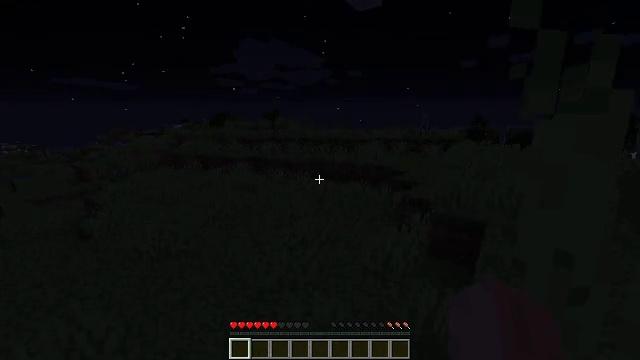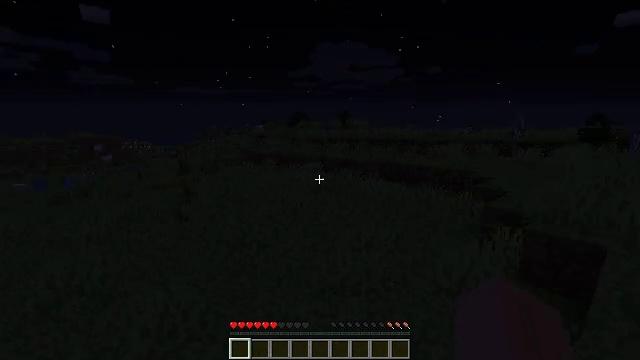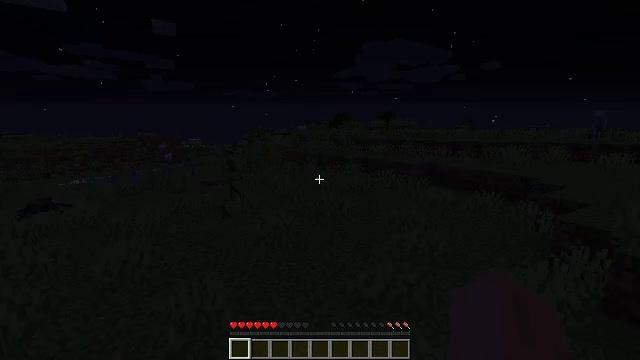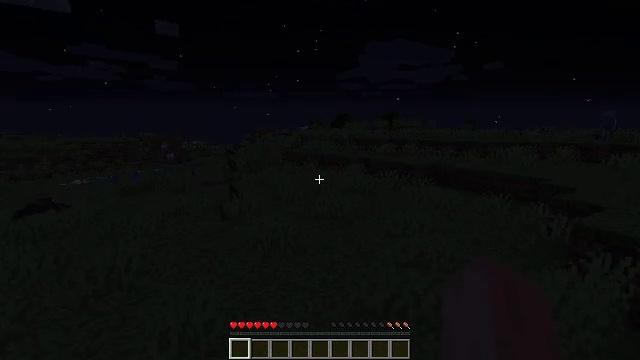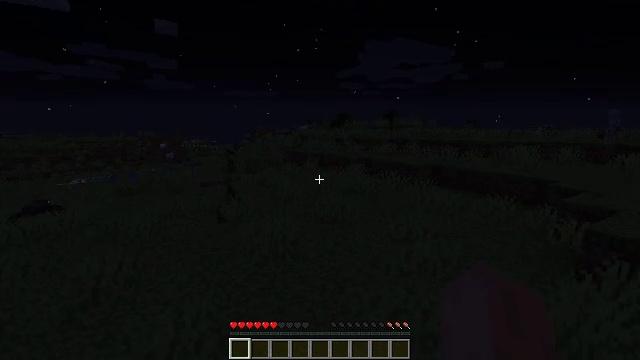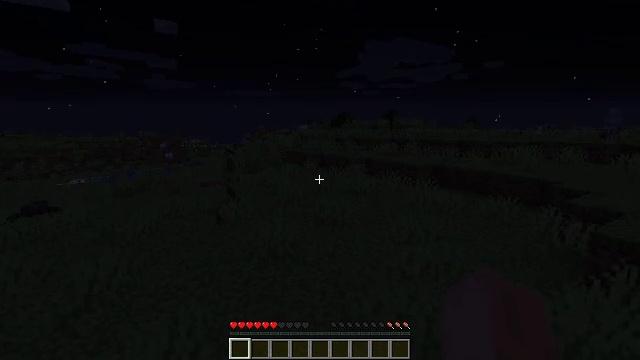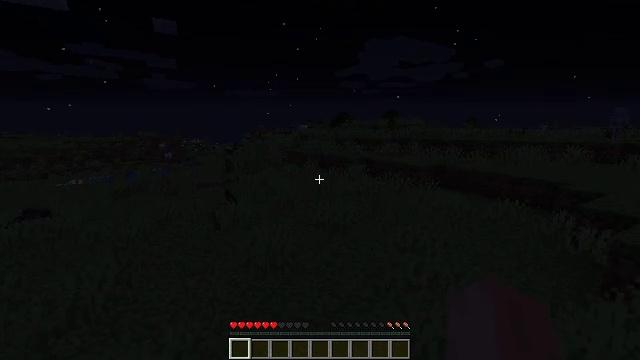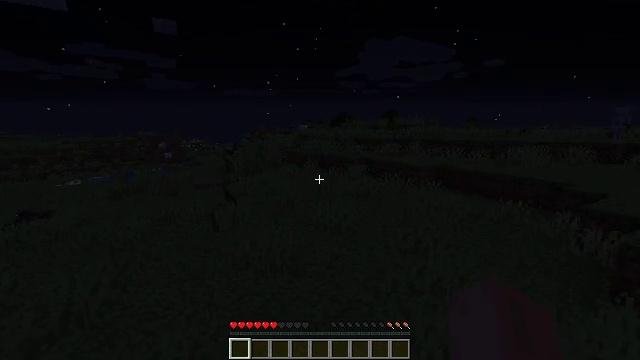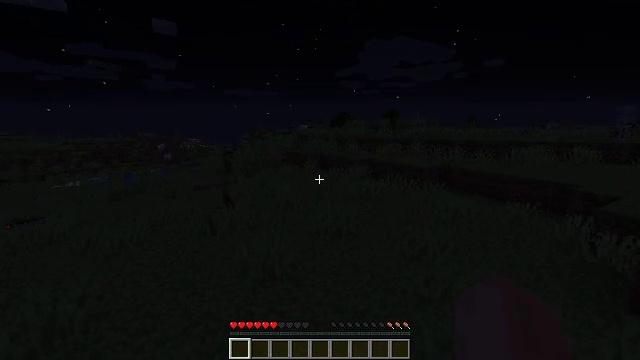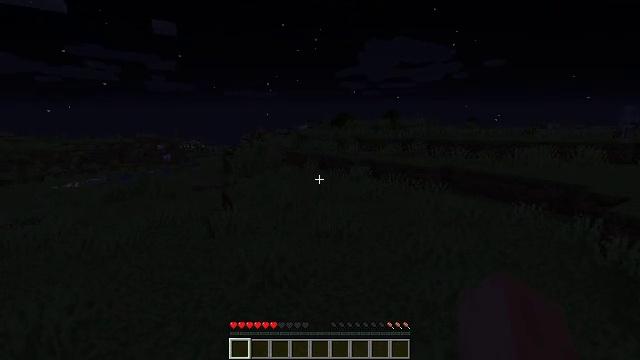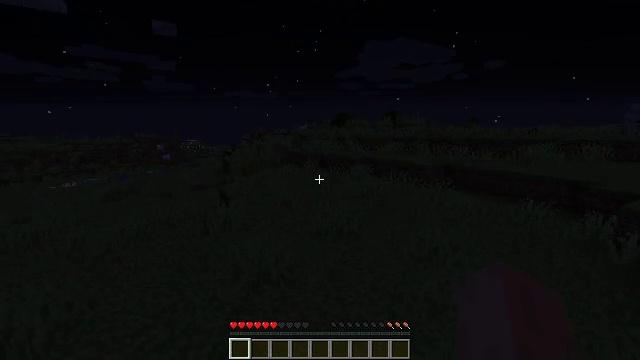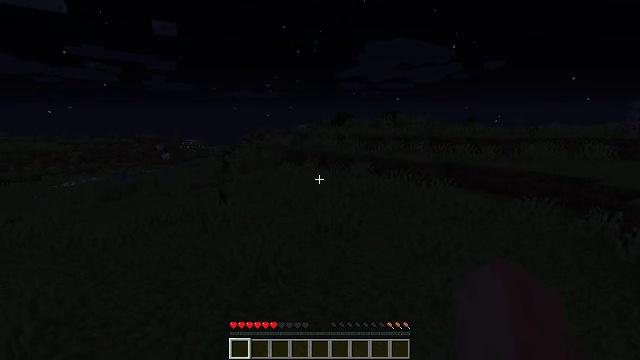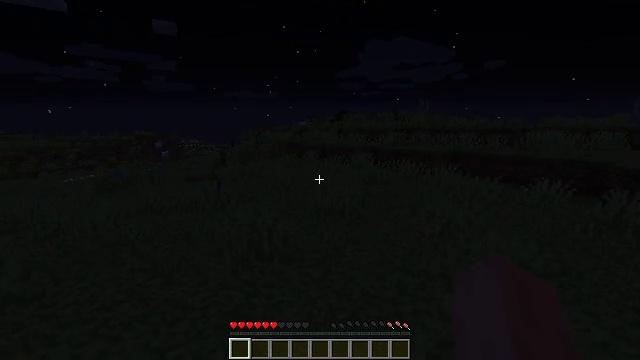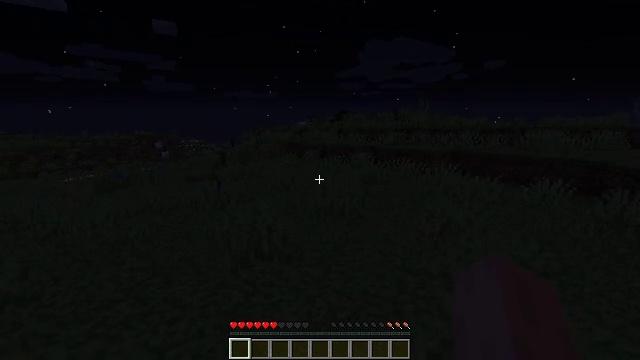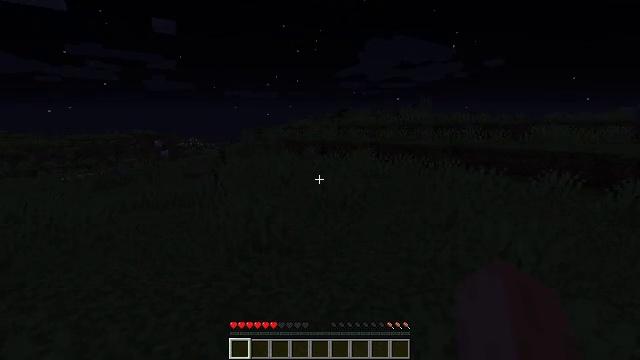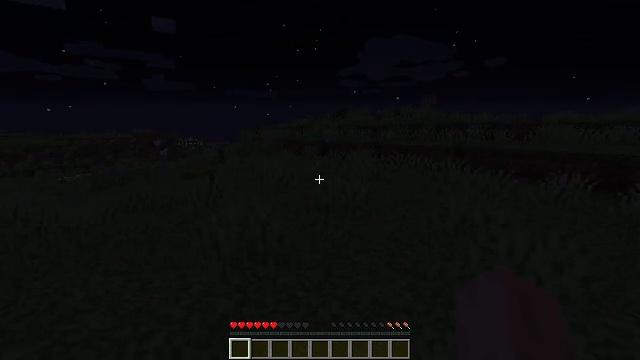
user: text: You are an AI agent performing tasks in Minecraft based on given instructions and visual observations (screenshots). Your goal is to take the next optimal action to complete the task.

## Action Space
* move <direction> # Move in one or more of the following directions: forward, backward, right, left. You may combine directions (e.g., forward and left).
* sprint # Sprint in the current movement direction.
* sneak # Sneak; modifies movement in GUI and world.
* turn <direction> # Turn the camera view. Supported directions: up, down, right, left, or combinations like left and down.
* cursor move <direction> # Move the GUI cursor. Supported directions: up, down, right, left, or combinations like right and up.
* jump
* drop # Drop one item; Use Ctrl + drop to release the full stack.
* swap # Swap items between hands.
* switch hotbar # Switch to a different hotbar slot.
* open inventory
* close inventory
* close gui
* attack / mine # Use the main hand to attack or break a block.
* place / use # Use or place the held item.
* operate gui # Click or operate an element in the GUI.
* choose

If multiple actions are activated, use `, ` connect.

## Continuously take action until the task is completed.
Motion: motion action
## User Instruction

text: Dig up the grass block for dirt.
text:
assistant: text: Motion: move forward, turn left
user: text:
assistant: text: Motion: move forward, turn left
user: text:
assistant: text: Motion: move forward
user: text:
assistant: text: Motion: move forward
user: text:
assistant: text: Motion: move forward
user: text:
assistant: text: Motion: move forward
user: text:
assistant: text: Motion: move forward
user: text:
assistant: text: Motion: move forward
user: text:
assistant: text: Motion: move forward
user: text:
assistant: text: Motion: move forward
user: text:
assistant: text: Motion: move forward
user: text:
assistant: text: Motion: move forward
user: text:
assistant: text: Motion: move forward
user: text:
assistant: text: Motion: move forward
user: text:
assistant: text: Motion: move forward
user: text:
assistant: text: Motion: move forward
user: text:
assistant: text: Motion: move forward
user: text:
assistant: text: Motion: move forward
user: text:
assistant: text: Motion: move forward
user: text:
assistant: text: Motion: move forward and move right, turn left and down
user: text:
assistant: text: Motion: move forward and move right, turn left
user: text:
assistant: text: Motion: move forward and move right, turn left
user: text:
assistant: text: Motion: move forward and move right, turn left
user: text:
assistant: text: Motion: move forward and move right, turn left
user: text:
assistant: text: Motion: move forward and move right, turn left
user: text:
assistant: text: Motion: move right
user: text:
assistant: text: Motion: move right
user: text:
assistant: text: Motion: move right
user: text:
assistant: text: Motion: move right
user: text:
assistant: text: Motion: move right